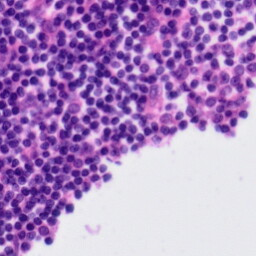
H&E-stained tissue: Tonsil